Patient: sex F, age 75
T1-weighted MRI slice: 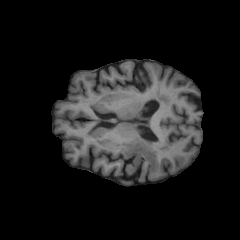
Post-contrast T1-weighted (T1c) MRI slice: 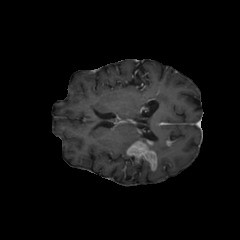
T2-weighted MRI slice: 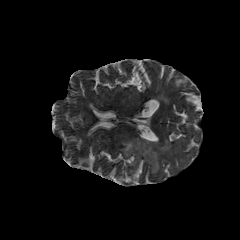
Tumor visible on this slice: yes
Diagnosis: Glioblastoma, IDH-wildtype
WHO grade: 4